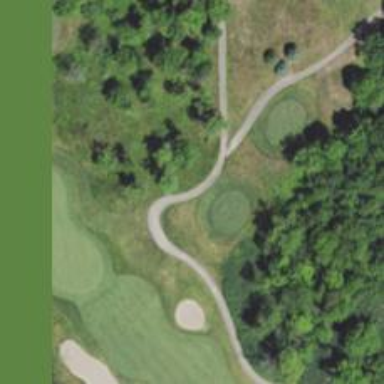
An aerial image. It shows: Path for both roads and golfers.